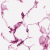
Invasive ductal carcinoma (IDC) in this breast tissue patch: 0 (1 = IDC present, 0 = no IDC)